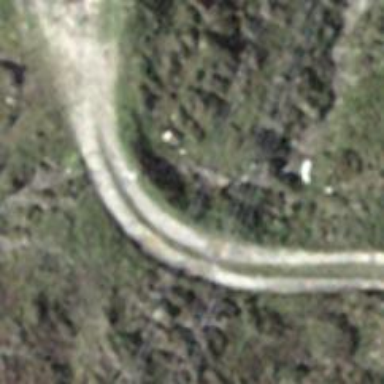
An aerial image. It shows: Culvert tunnel.